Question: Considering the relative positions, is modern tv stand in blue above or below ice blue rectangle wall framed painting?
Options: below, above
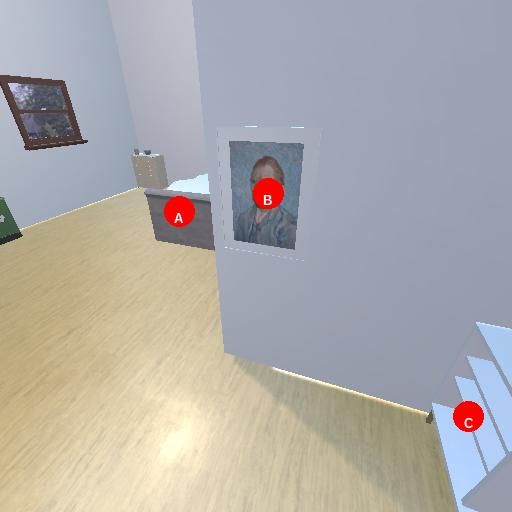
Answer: below